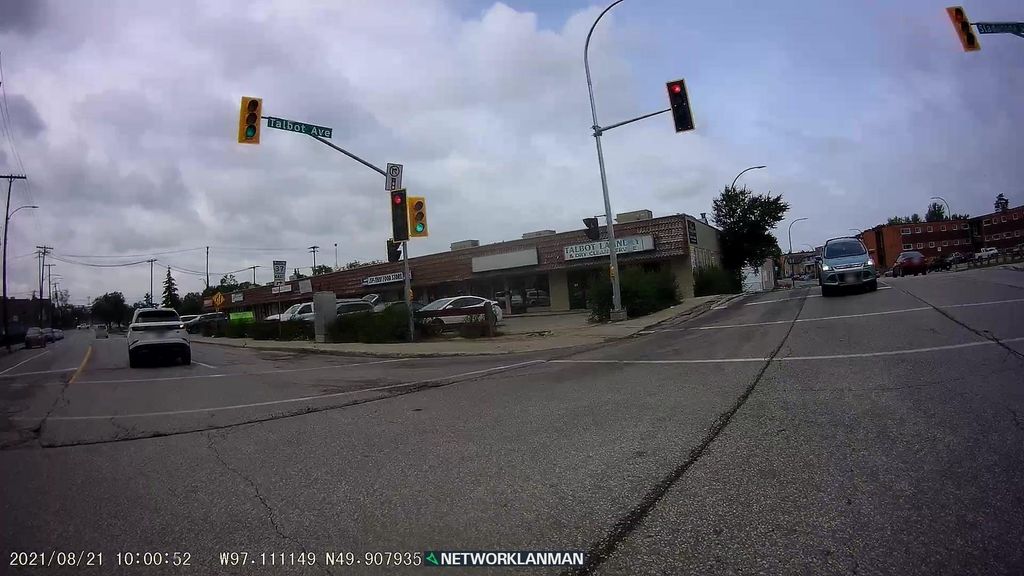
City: winnipeg